Question: My goal is to create a barplot visualized with sequential colors.
The only problem I face right now is that the color distribution repeats after a few bars (see pic).
I want the color-distribution to span the whole x-range.
Any ideas how to do this?

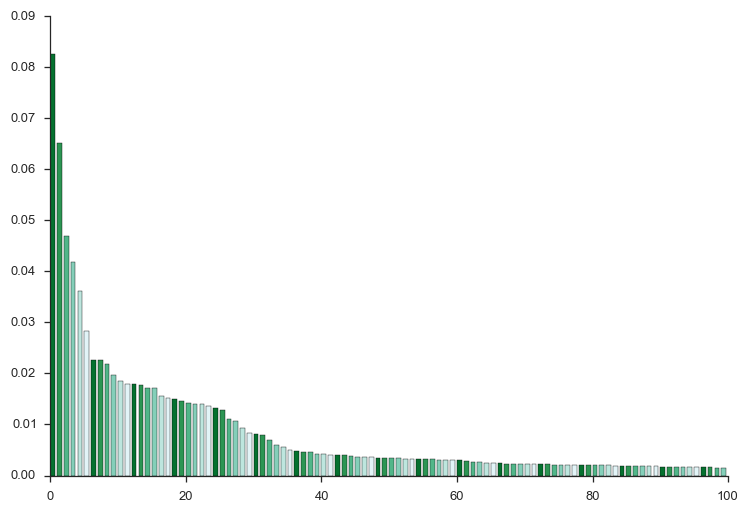
Answer: pretty easy if you're using matplotlib & seaborn:
'''
import matplotlib.pyplot as plt
import seaborn as sns
x = range(10)
y = range(10)
plt.bar(x,y,color= sns.color_palette("BuGn_r", len(x)))
plt.show()
'''
just pass the length of the x-array as the 2nd parameter of <URL>